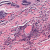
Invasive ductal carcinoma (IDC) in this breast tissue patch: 1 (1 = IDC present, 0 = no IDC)